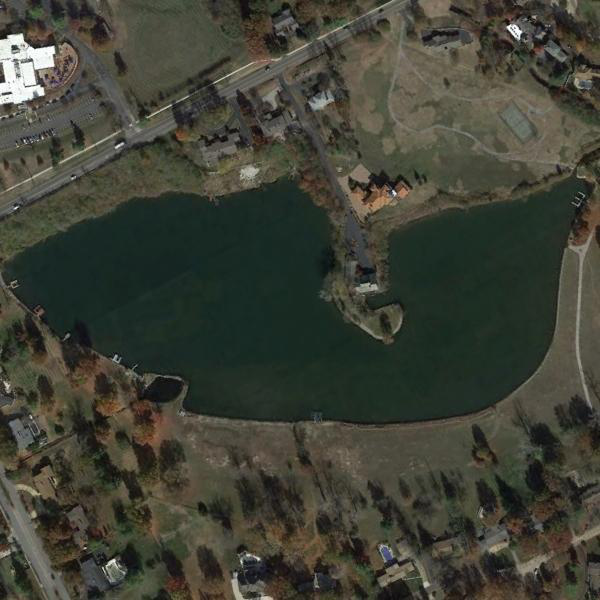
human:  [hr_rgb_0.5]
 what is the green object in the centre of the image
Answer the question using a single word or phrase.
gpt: pond